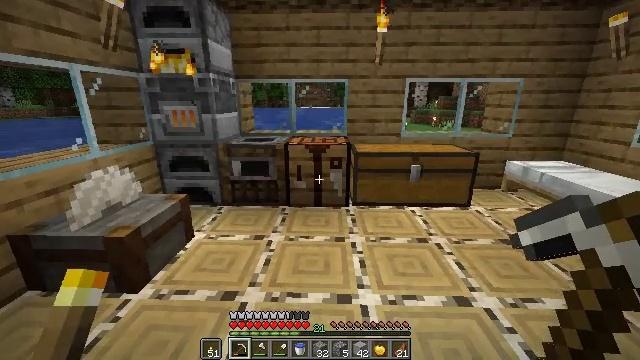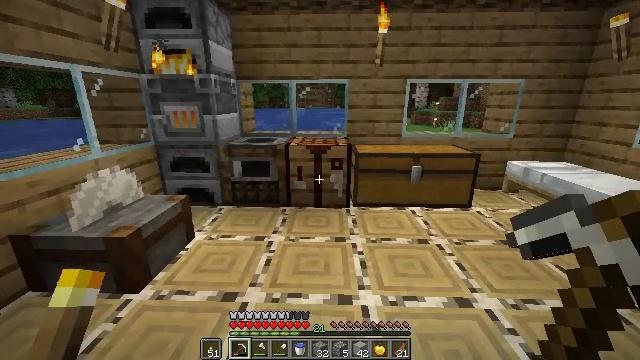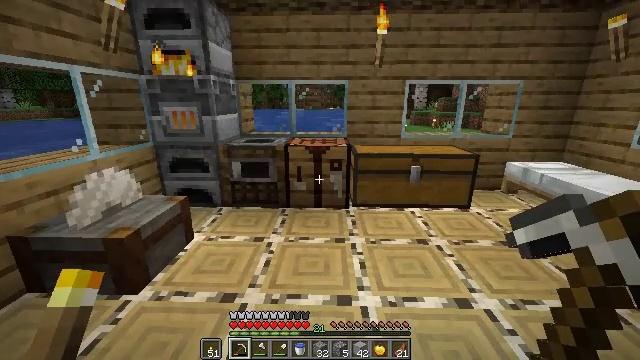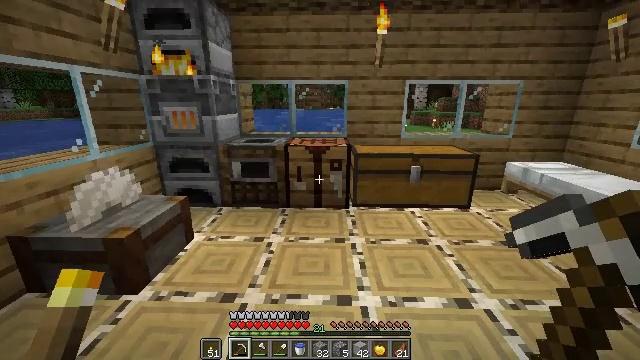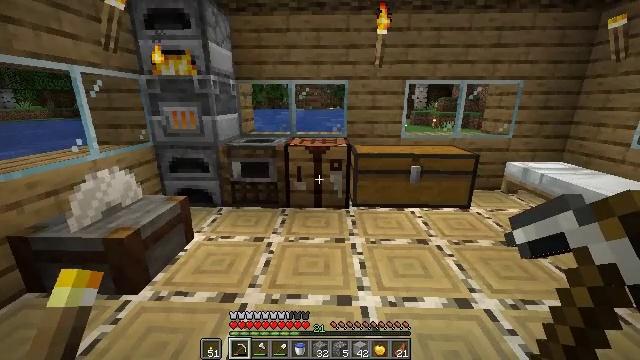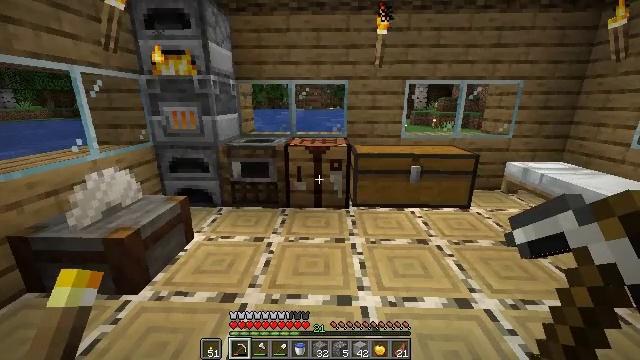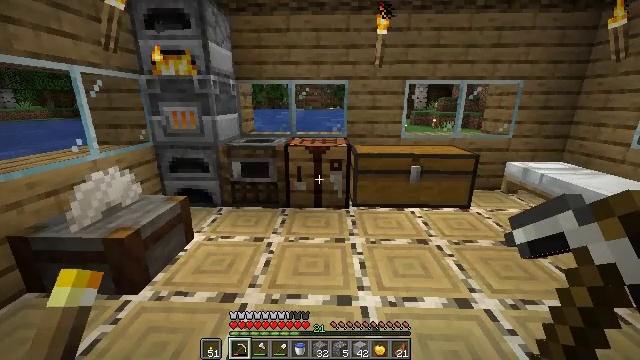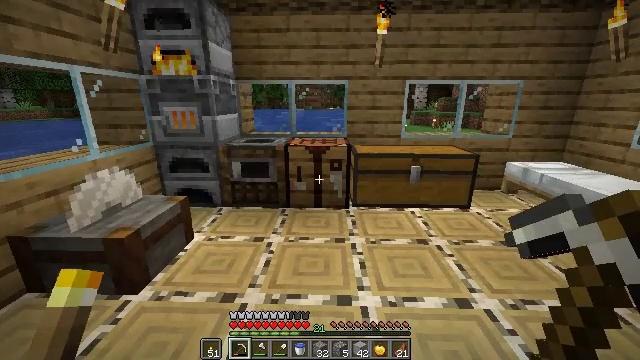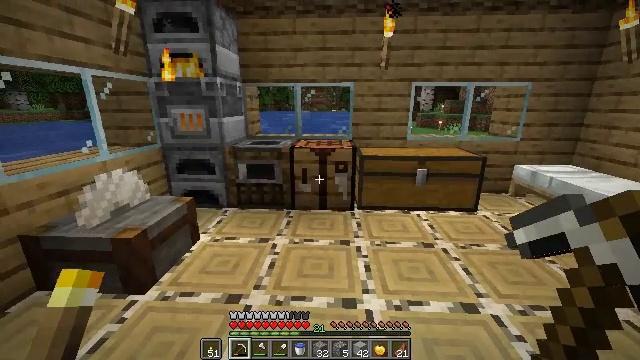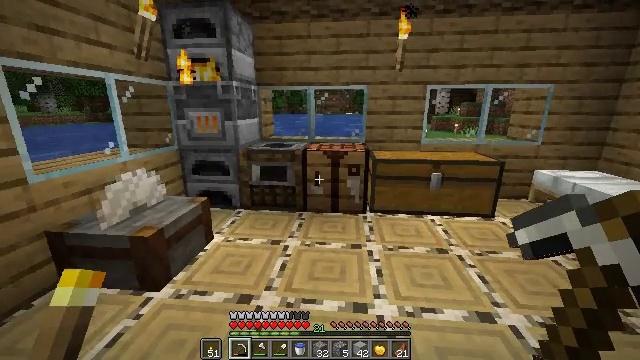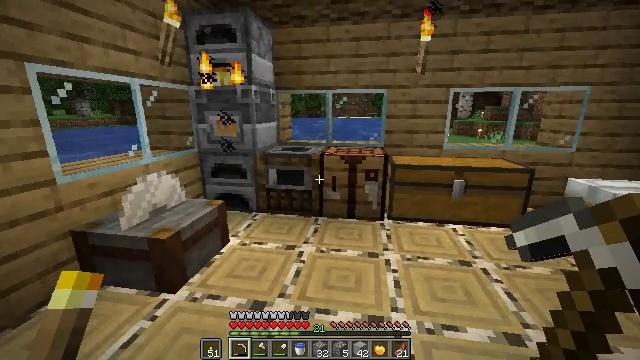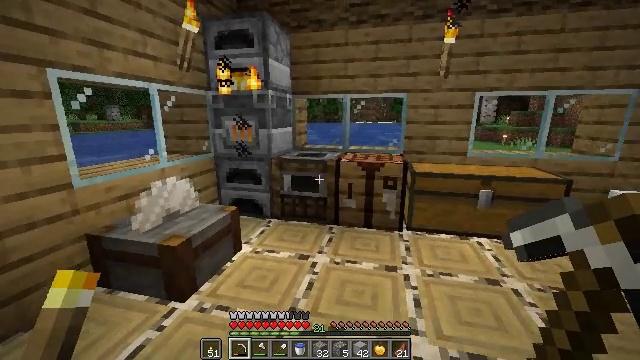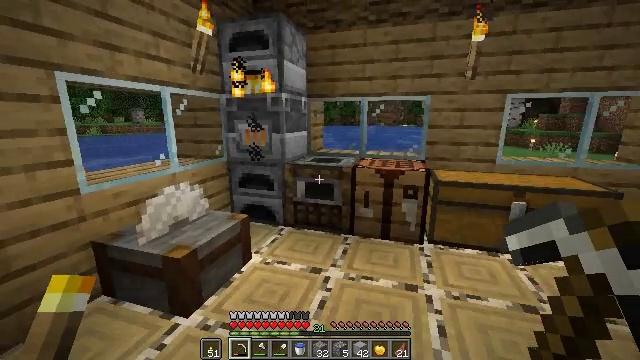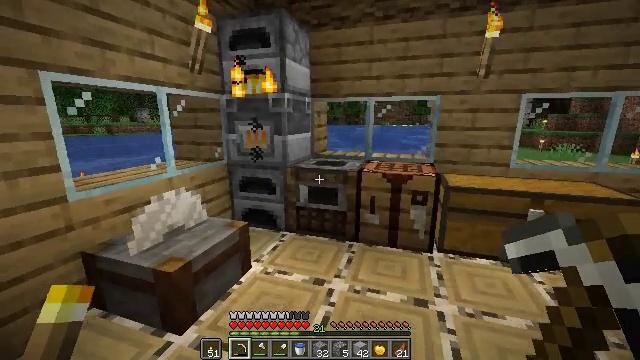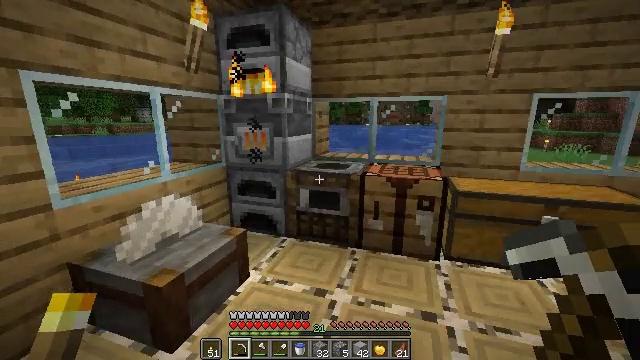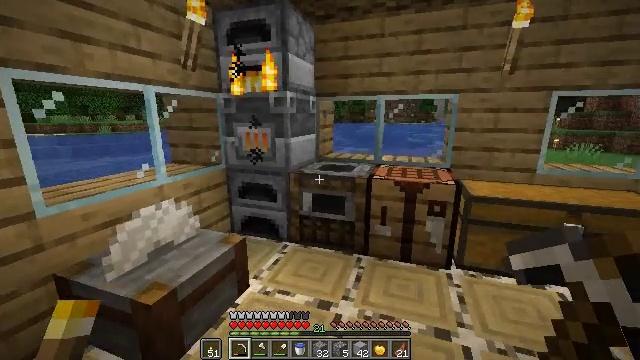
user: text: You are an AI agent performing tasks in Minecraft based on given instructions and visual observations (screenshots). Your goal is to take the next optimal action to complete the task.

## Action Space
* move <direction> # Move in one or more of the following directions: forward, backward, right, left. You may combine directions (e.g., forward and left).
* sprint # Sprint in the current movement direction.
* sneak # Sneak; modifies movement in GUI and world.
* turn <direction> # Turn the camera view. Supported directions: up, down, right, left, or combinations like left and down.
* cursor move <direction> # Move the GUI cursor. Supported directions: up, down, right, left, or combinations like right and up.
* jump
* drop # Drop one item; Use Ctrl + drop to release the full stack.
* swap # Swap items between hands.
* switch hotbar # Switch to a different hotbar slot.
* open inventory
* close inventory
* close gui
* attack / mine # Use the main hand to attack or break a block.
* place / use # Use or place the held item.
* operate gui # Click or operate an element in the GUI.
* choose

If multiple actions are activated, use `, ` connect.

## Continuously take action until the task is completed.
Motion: motion action
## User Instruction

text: Remove the torch from its spot.
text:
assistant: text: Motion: no_op
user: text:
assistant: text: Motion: no_op
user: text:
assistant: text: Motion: no_op
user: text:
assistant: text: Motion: no_op
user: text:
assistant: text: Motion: no_op
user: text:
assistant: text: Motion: no_op
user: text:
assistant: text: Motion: no_op
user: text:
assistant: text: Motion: turn left
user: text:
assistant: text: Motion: turn left
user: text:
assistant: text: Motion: move forward, turn left
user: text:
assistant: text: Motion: move forward, turn left and up
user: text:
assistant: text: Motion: move forward, turn left
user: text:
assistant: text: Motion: move forward
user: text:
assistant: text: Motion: move forward
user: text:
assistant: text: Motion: move forward
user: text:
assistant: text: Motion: move forward, turn left
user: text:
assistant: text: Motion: move forward, turn left and down
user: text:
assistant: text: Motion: move forward, turn left and down
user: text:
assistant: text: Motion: move forward, turn left and down
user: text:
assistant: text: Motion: turn left and down
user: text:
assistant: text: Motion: no_op
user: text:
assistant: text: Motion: no_op
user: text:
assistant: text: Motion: no_op
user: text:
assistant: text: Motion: no_op
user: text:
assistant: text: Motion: no_op
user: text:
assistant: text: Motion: no_op
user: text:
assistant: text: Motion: no_op
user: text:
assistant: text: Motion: no_op
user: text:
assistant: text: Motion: no_op
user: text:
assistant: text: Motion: no_op